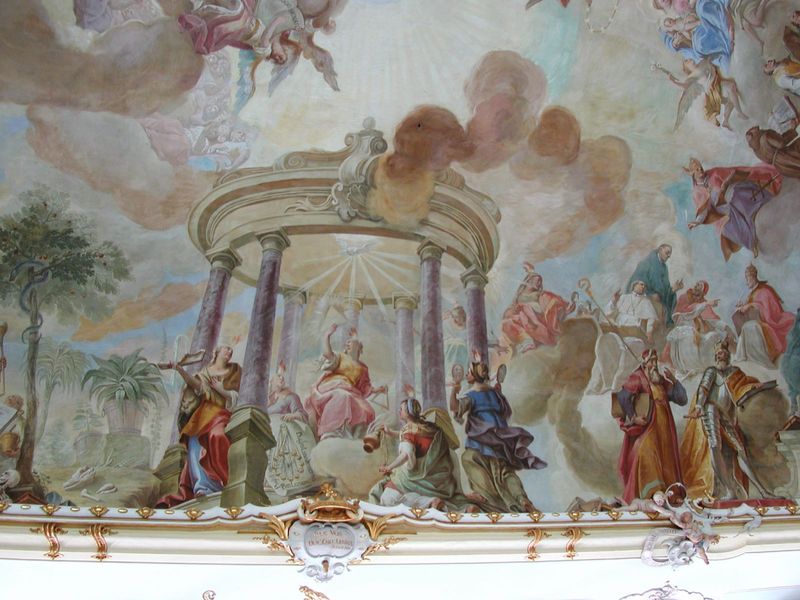
Titel: Deckenbilder in der Bibliothek von Bad Schussenried
Künstler: Franz Georg Hermann
Standort: Bad Schussenried, St. Magnus und Maria (EU - D - BW)
Schlagwörter: baum, blau, flügel, gemälde, gott, himmel, mann, wolken, bäume, blume, bunt, frau, kleid, licht, säule, säulen, wolke, barock, bibel, rahmen, bild, kirche, rauch, sonne, gewand, decke, pflanze, pflanzen, rosa, engel, farbe, wandgemälde, religion, strahlen, schlange, götter, tempel, heilige, fresko, heilig, klassik, mausoleum, laube, himmelfahrt, wandfresko